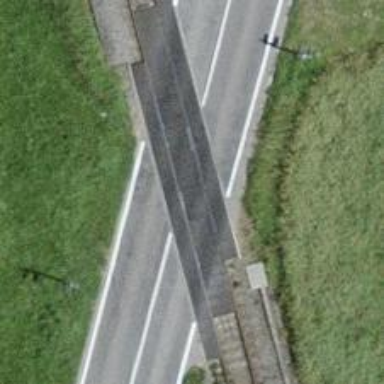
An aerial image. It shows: Level crossing along the railway.